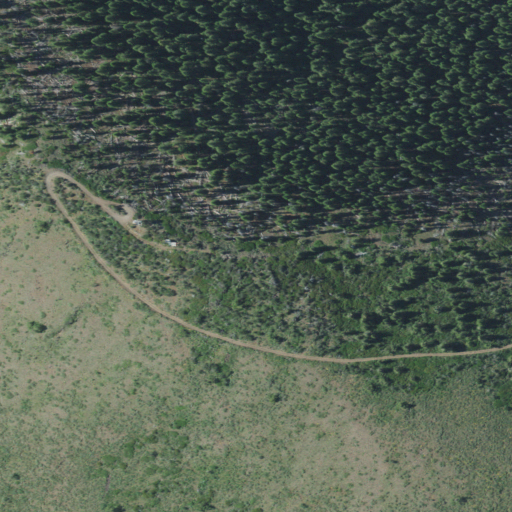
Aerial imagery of mountain in Oregon named Yainax Butte containing evergreen forest and shrub